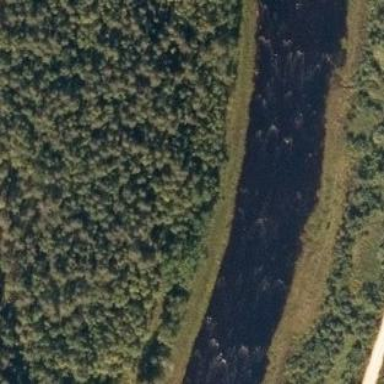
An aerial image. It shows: River with rapids. The water flows swiftly through the rapids.